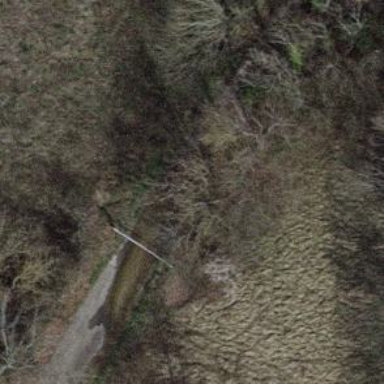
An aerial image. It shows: Lift gate barrier.